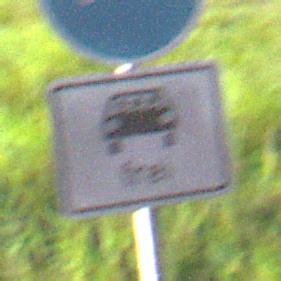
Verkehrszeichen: MehrfachbesetzePersonenkraftwagenFrei
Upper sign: Busssonderstreifen
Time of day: Night
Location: Outdoor (Suburban)
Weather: PartlyCloudy
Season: NotSpecified
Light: Artificial